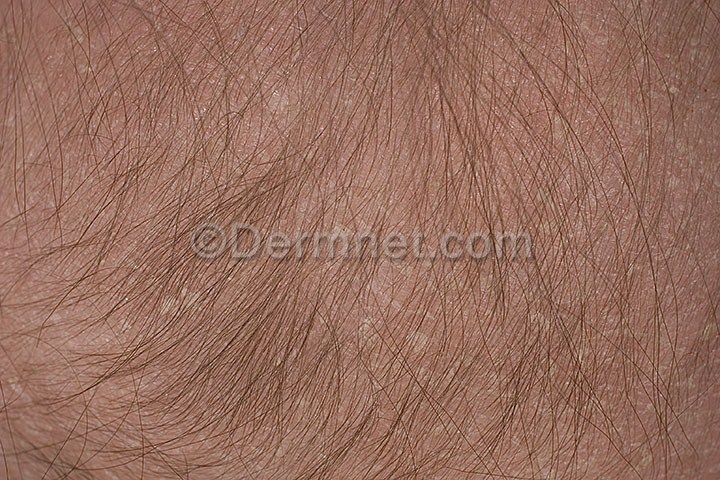
Disease: Atopic Dermatitis Photos